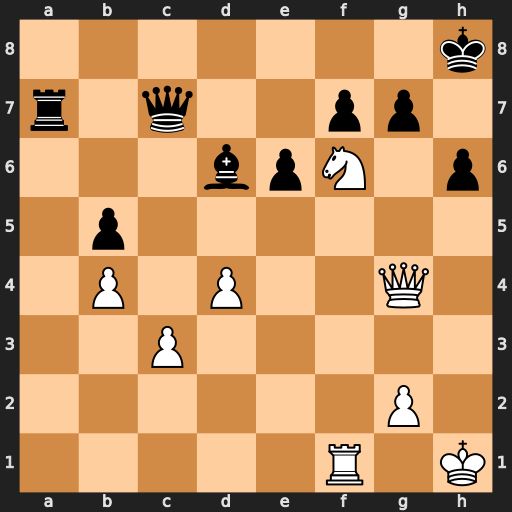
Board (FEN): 7k/r1q2pp1/3bpN1p/1p6/1P1P2Q1/2P5/6P1/5R1K
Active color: w
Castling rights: -
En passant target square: -
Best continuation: Ne8 f5 Nxc7 fxg4 Nxb5